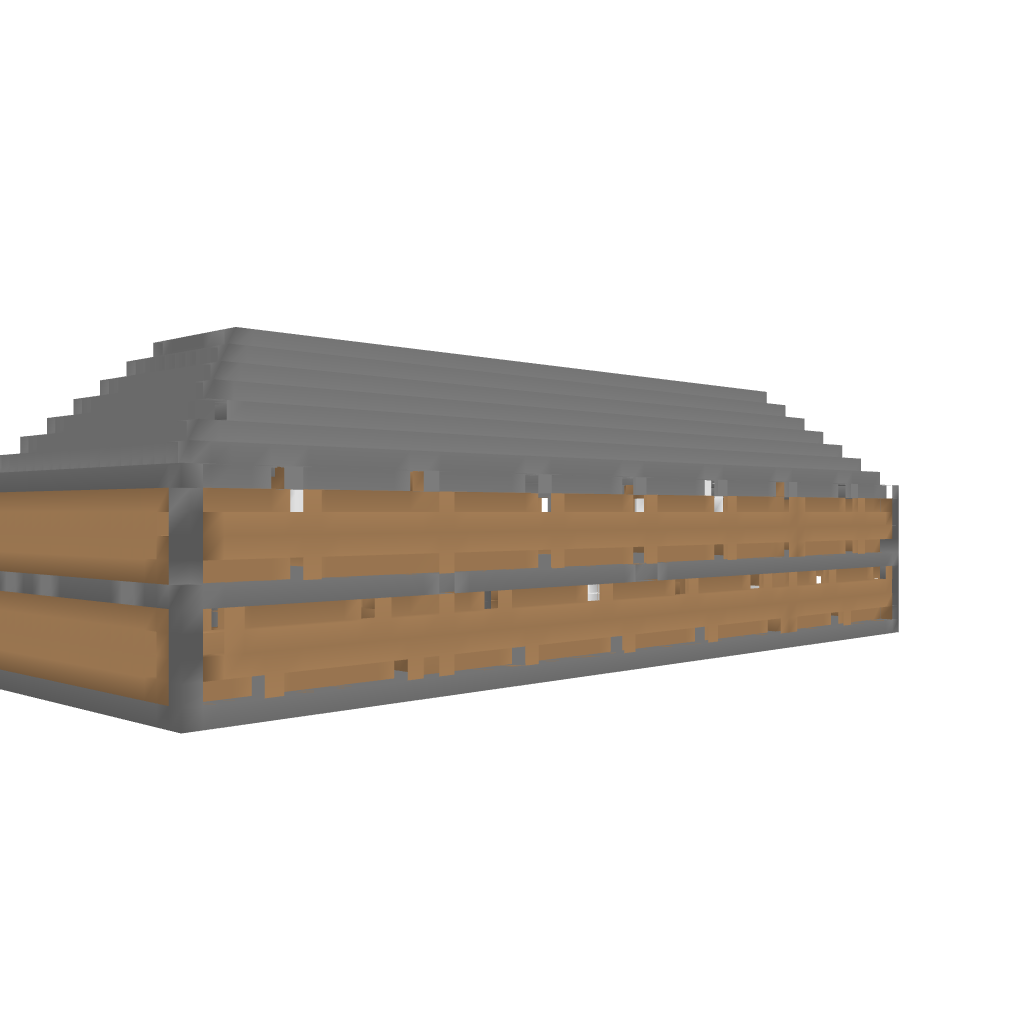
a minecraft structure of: Deluxe Mansion bad low quality